Question: I have created Floating button am able to keep on required position as shown in image as well access other apps as i launched settings app.
but it is blocking back key and list view item click for background apps as shown in image
if we consider wifi option am able to turn button on or off but not able to go inside wifi option.
please help solving this problem
'''
@Override
public int onStartCommand(Intent intent, int flags, int startId) {
super.onStartCommand(intent, flags, startId);
show(0);
return START_NOT_STICKY;
}
WindowManager.LayoutParams params = new WindowManager.LayoutParams(
WindowManager.LayoutParams.WRAP_CONTENT,
WindowManager.LayoutParams.WRAP_CONTENT,
WindowManager.LayoutParams.FLAG_WATCH_OUTSIDE_TOUCH,
WindowManager.LayoutParams.FLAG_NOT_TOUCH_MODAL,
PixelFormat.TRANSLUCENT);
private int width;
private int height;
public final synchronized void show(final int id) {
width = ((Activity) context).getWindowManager().getDefaultDisplay().getWidth();
height = ((Activity) context).getWindowManager().getDefaultDisplay().getHeight();
final Button button = new Button(context);
button.setText("I'm a button!");
button.setLayoutParams(new LayoutParams(LayoutParams.WRAP_CONTENT, LayoutParams.WRAP_CONTENT));
button.setOnTouchListener(new OnTouchListener() {
@Override
public boolean onTouch(View v, MotionEvent event) {
v.performClick();
if(event.getAction() == MotionEvent.ACTION_MOVE){
int pos[] = new int[2];
button.getLocationOnScreen(pos);
Log.i(MainActivity.TAG, "onTouch"+event.getRawX()+" :: "+width+" :: "+pos[0]);
Log.d(MainActivity.TAG, "onTouch"+event.getRawY()+" :: "+height+" :: "+pos[1]);
params = new WindowManager.LayoutParams(
WindowManager.LayoutParams.WRAP_CONTENT,
WindowManager.LayoutParams.WRAP_CONTENT,
(int)(event.getRawX())-(width/2),
(int)(event.getRawY())-(height/2),
WindowManager.LayoutParams.FLAG_WATCH_OUTSIDE_TOUCH,
WindowManager.LayoutParams.FLAG_NOT_TOUCH_MODAL,
PixelFormat.TRANSLUCENT);
mWindowManager.updateViewLayout(button, params);
}
return true;
}
});
mWindowManager.addView(button, params);
}
'''

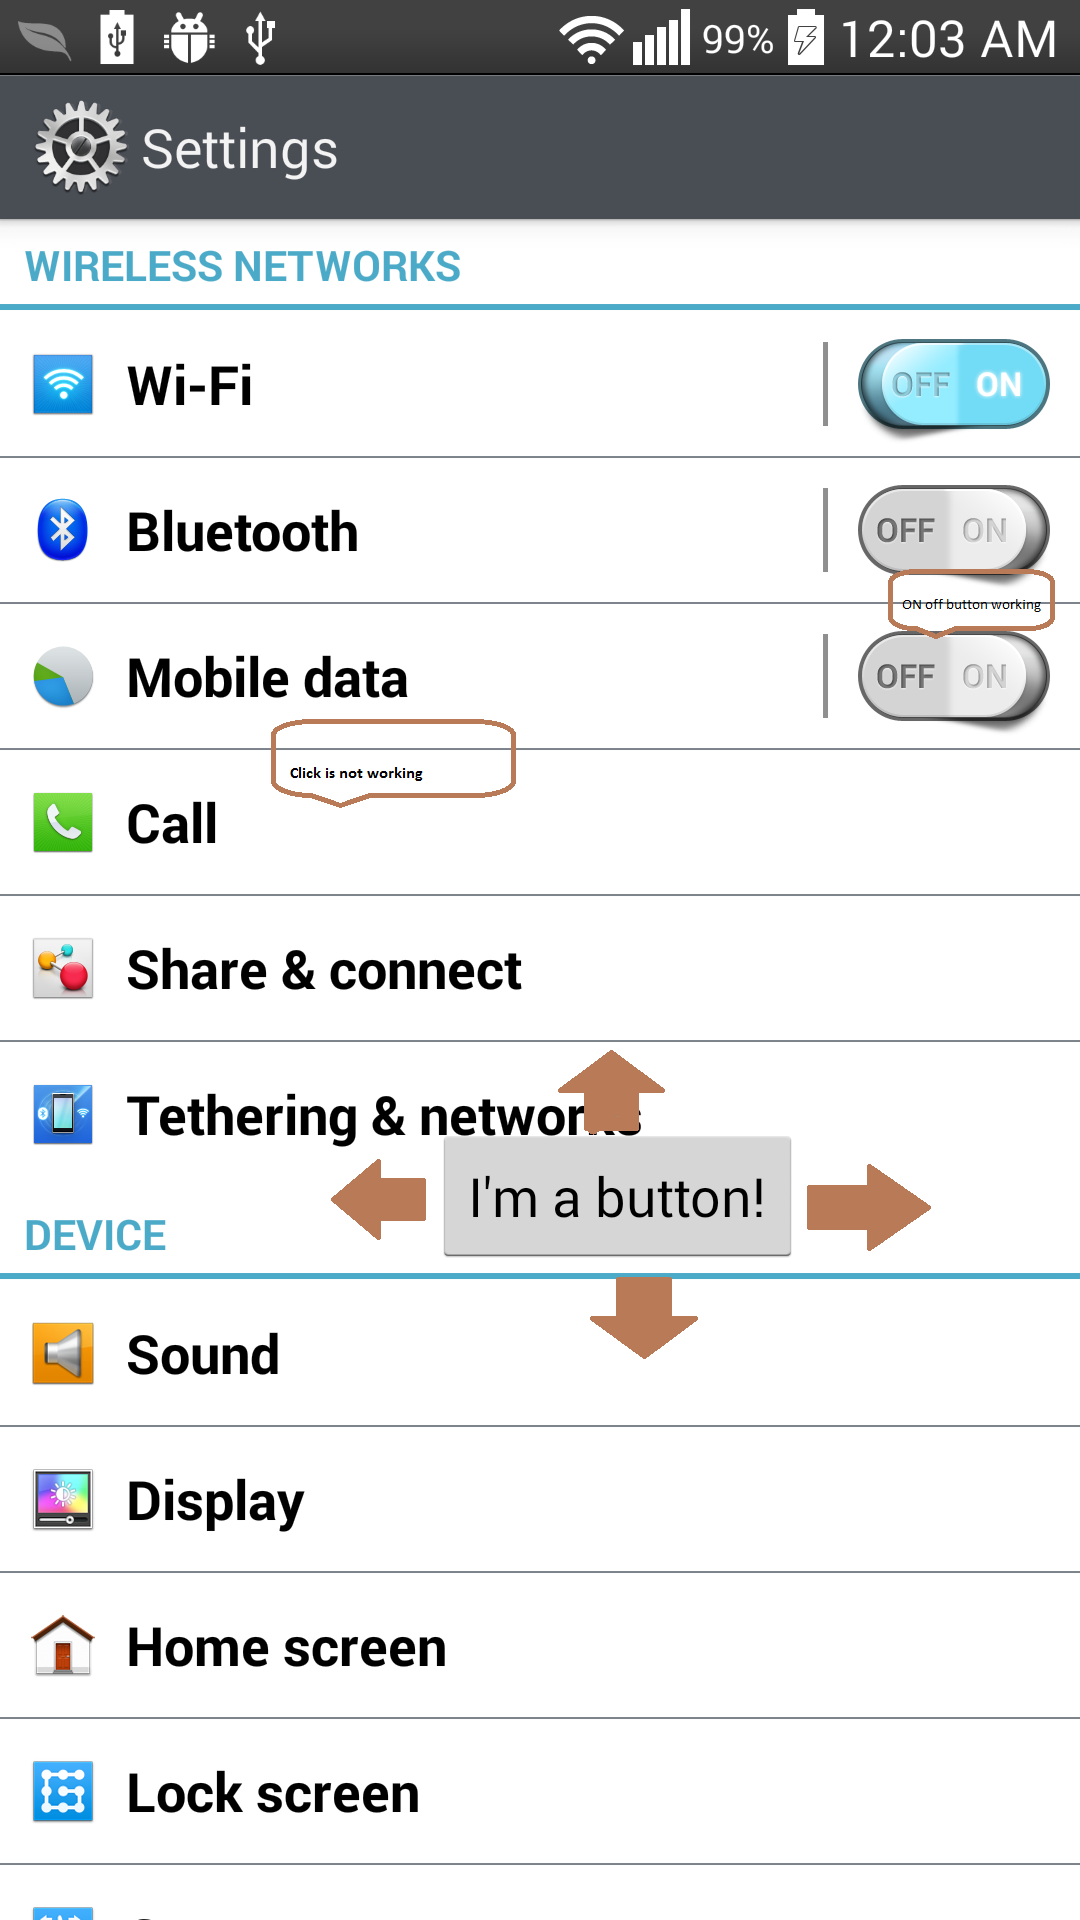
Answer: Need to add flags '0' and 'WindowManager.LayoutParams.FLAG_NOT_FOCUSABLE' then it will work fine as bellow snippet
'''
@Override
public boolean onTouch(View v, MotionEvent event) {
v.performClick();
if(event.getAction() == MotionEvent.ACTION_MOVE){
params = new WindowManager.LayoutParams(
WindowManager.LayoutParams.WRAP_CONTENT,
WindowManager.LayoutParams.WRAP_CONTENT,
(int)(event.getRawX())-(width/2),
(int)(event.getRawY())-(height/2),
0,
WindowManager.LayoutParams.FLAG_NOT_FOCUSABLE,
PixelFormat.TRANSLUCENT);
mWindowManager.updateViewLayout(floatingView, params);
return true;
}
return true;
}
'''